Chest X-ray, AP view. Patient: 53 years old, sex F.
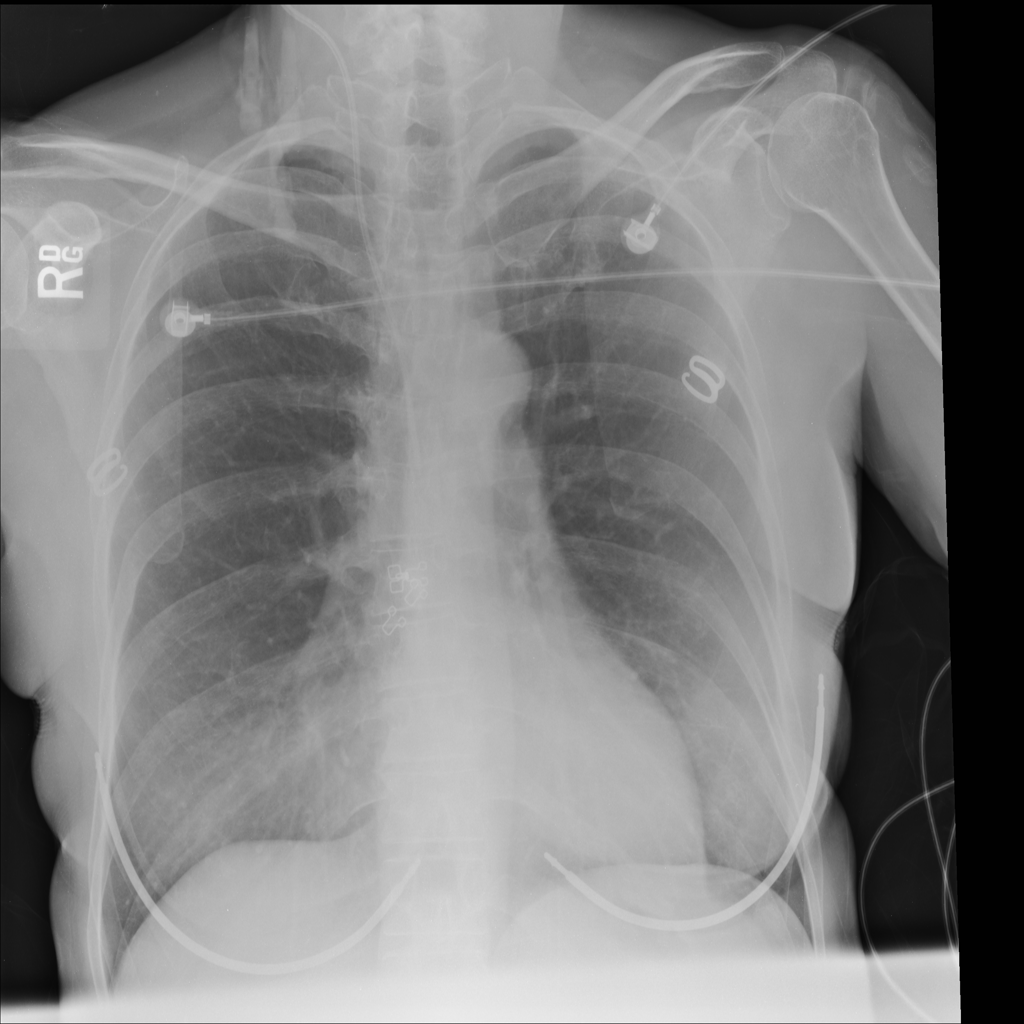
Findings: No Finding